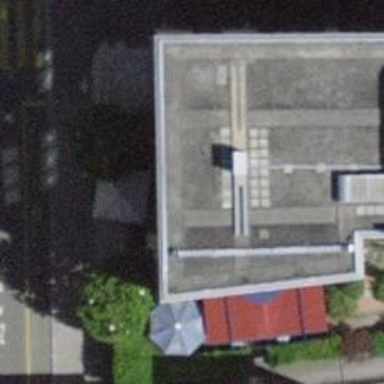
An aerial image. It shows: Bar.